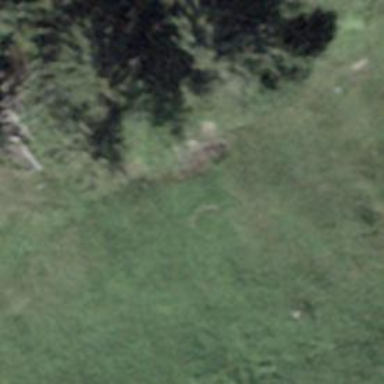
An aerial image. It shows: Path on the ground.